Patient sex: F
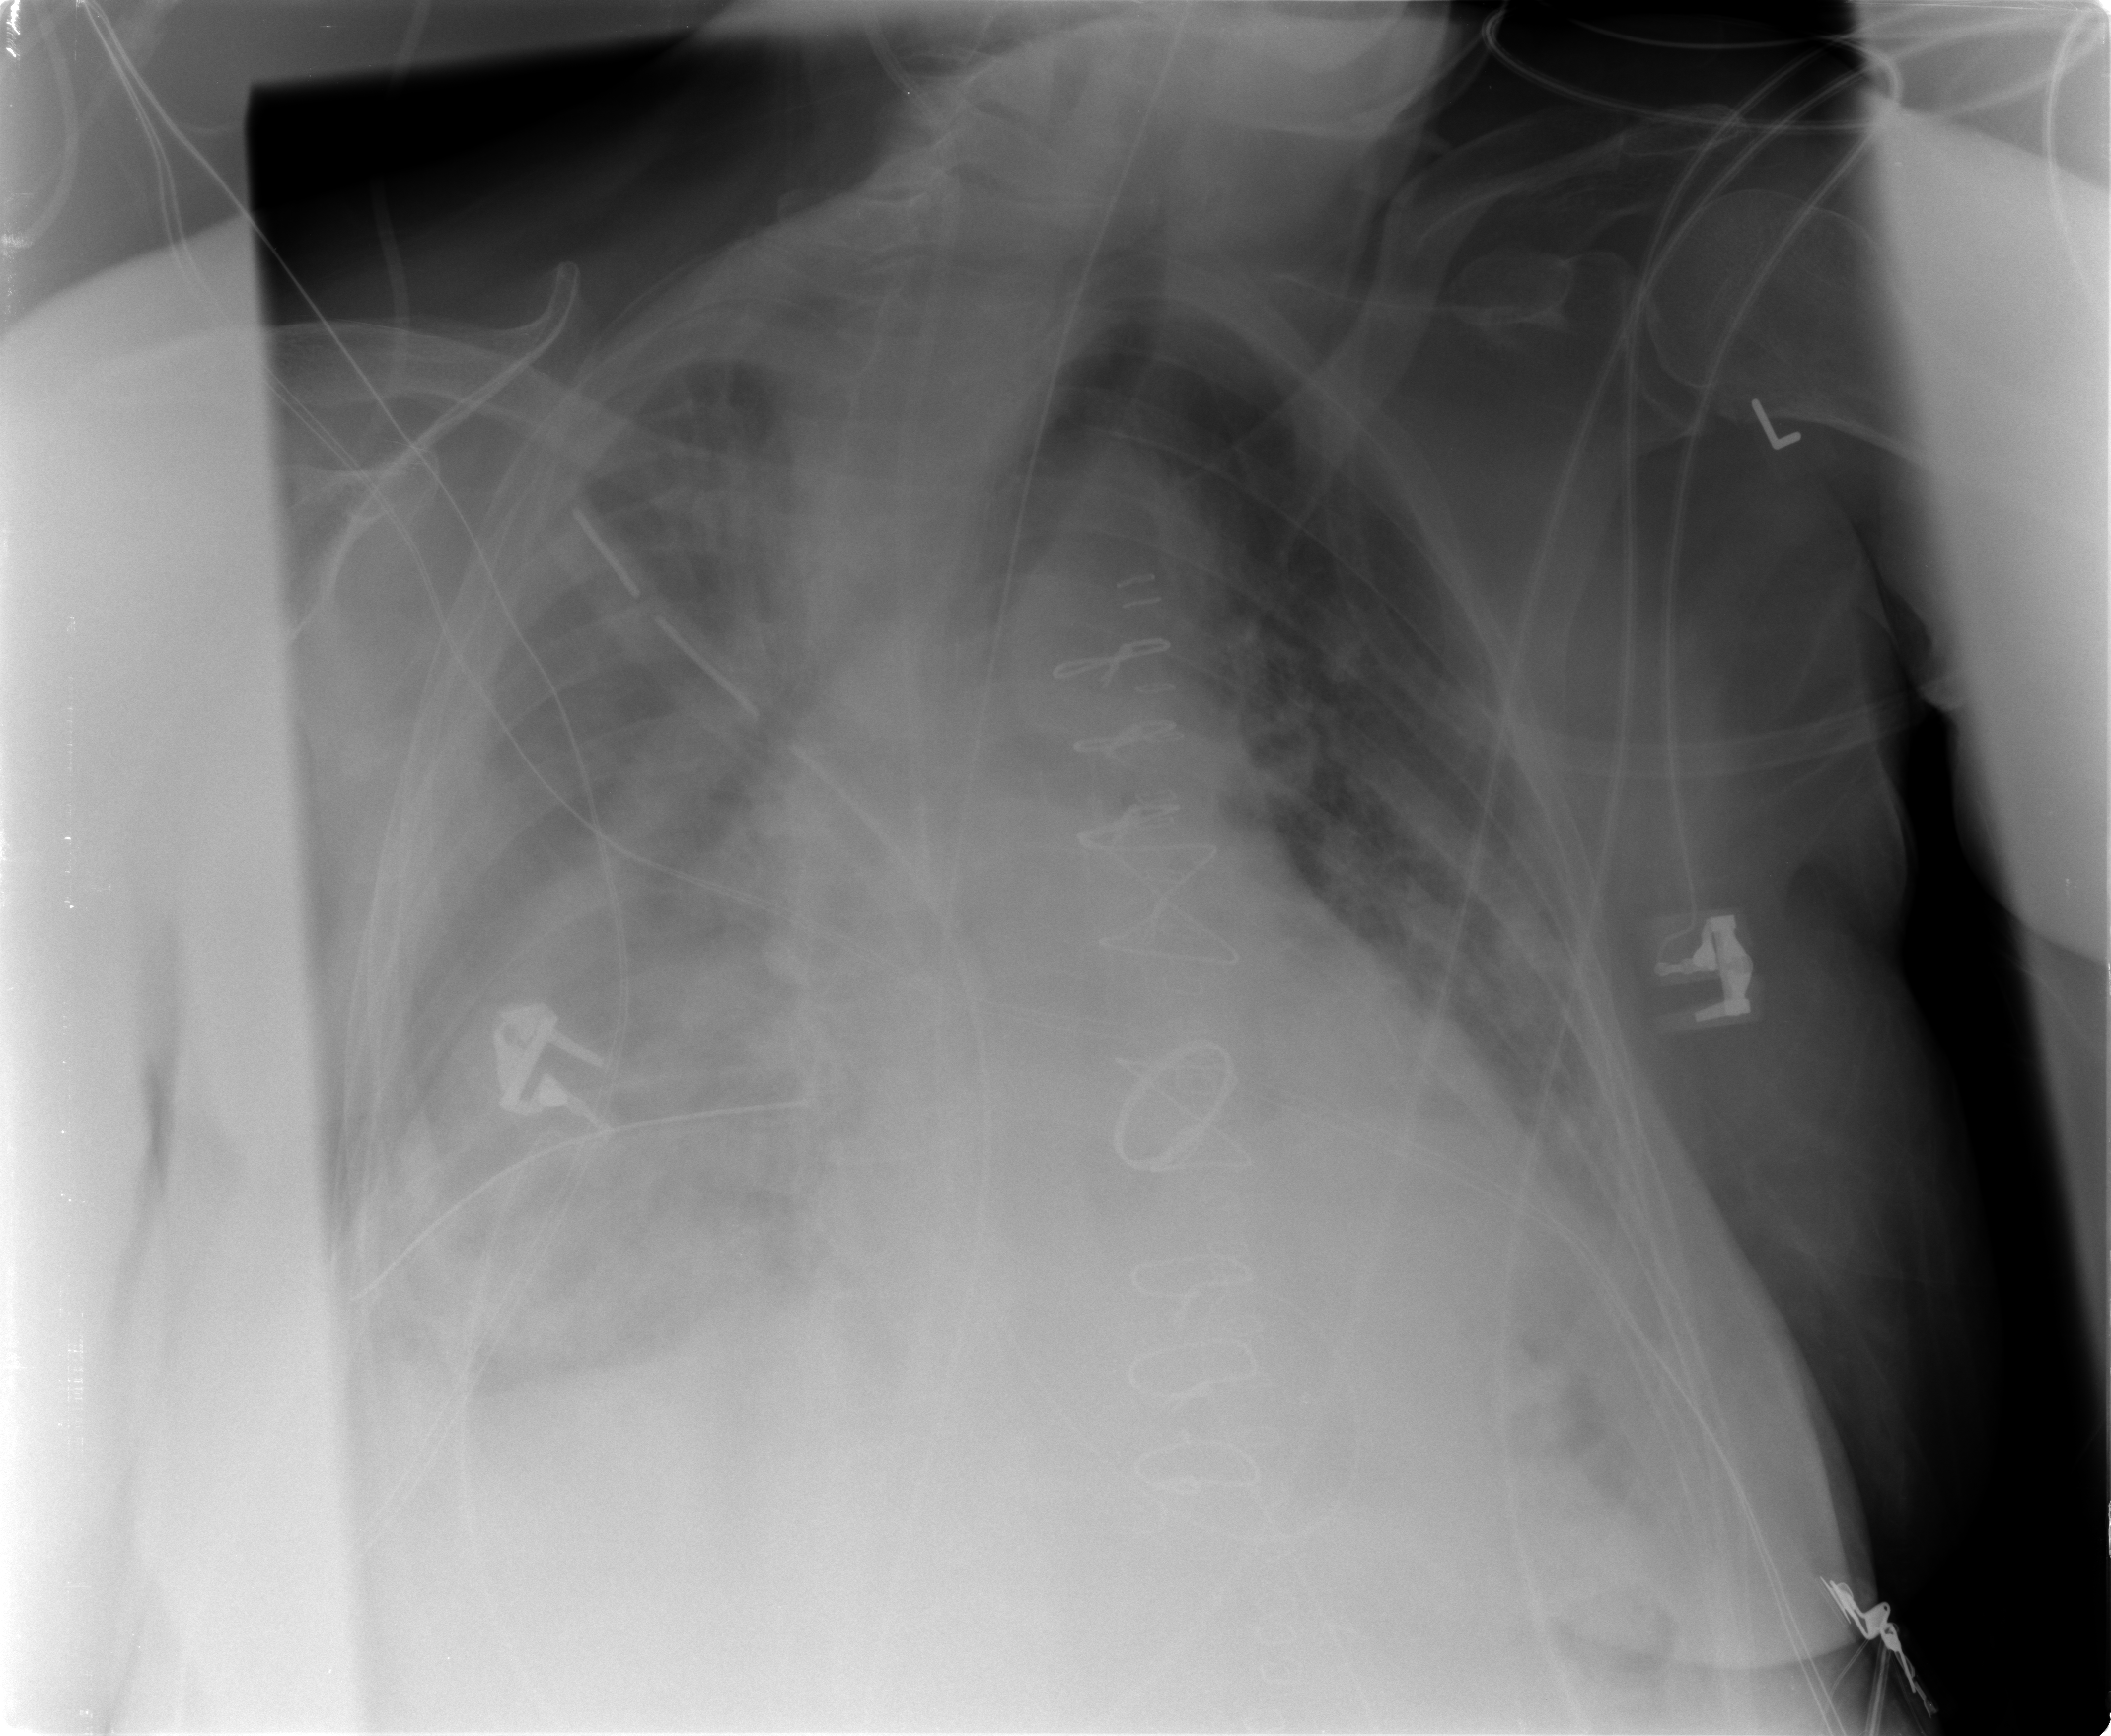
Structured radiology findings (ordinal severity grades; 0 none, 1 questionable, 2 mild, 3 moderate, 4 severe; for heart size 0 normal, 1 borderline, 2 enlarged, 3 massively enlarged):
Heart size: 0
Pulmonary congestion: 1
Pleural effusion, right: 3
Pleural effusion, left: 1
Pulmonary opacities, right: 2
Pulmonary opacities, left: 1
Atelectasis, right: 2
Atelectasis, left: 2